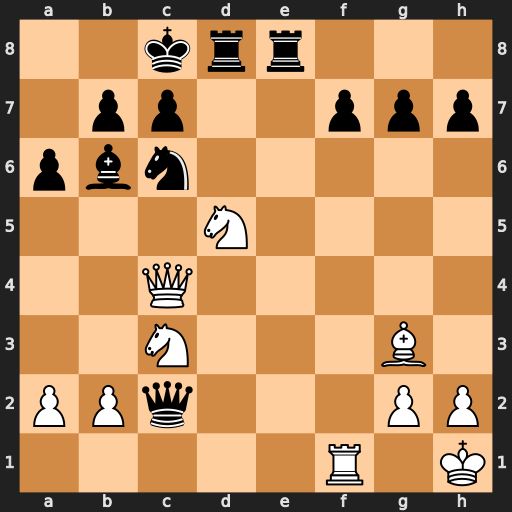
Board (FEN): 2krr3/1pp2ppp/pbn5/3N4/2Q5/2N3B1/PPq3PP/5R1K
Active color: w
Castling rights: -
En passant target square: -
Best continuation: Nxb6+ cxb6 Na4 Rd2 Qxf7